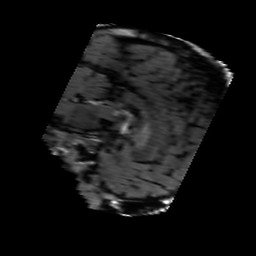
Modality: FLAIR
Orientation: sagittal
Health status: ill
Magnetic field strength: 3 T